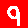
Digit: 9